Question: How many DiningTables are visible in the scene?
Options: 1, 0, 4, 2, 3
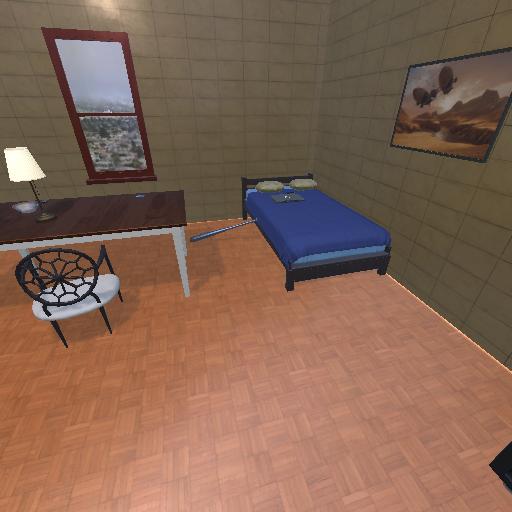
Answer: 1